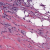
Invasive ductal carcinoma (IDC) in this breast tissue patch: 1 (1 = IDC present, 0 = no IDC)